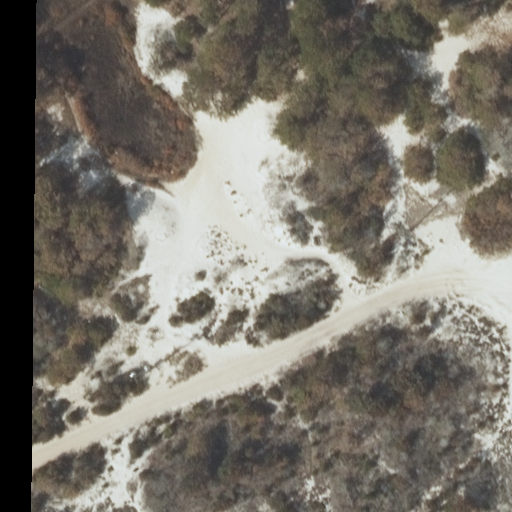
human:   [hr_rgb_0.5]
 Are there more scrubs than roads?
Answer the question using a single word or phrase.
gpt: no

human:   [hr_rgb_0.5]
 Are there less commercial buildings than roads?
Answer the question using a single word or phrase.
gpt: yes

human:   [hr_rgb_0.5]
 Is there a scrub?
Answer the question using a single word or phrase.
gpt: yes

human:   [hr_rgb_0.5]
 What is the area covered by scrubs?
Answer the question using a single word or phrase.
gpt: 10576m2

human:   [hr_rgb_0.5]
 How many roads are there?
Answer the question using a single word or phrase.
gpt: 1

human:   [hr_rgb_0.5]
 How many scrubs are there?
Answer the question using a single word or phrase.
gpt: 1

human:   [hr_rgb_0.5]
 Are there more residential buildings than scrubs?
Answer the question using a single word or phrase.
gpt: no

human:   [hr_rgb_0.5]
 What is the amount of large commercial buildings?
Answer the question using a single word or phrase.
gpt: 0

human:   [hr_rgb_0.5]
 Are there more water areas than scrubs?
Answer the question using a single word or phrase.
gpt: no

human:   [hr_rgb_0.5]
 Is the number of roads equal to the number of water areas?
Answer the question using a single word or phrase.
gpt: no

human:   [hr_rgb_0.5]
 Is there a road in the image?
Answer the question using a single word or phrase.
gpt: yes

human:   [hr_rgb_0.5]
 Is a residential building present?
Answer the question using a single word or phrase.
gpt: no

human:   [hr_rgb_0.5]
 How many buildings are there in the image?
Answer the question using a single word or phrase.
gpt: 0

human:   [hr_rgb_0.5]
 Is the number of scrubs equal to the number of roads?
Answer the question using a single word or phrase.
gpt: yes

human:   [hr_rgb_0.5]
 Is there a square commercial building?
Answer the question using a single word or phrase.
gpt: no

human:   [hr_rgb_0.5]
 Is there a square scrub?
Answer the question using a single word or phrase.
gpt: no

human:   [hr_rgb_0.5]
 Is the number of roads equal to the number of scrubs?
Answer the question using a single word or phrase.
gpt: yes

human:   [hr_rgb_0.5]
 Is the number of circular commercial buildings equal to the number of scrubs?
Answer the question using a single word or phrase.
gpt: no

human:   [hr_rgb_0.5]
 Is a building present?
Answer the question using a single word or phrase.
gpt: no

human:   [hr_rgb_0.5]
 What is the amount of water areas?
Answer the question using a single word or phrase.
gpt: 0

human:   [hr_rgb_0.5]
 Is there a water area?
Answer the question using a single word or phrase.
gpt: no

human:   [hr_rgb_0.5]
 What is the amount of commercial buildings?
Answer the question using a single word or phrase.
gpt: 0

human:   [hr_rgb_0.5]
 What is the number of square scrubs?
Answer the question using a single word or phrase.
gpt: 0

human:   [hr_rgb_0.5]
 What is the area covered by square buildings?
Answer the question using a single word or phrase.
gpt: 0m2

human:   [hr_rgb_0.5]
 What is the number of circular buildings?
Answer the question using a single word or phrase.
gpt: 0

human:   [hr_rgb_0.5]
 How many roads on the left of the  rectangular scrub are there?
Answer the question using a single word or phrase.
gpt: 0

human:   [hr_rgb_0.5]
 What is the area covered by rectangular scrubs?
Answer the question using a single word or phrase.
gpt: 10576m2

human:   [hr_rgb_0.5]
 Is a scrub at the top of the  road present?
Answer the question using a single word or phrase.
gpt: yes

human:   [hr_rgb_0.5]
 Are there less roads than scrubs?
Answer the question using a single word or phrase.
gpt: no

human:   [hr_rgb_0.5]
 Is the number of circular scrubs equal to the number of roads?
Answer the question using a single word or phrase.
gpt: no

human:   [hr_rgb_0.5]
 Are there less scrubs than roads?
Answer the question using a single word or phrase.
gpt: no

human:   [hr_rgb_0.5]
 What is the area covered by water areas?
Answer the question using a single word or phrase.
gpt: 0m2

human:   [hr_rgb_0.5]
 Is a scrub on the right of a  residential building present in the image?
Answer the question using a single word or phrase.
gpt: no

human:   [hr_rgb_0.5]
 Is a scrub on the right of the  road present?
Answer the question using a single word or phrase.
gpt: no

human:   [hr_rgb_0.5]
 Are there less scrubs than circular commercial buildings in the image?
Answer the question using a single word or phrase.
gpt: no

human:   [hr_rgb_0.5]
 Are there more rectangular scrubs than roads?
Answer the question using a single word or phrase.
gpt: no

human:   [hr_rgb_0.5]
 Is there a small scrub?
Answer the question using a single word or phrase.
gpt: no

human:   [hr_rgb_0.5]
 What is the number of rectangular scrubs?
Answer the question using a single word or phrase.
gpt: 1

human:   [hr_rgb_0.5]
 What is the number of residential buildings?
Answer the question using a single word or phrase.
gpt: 0

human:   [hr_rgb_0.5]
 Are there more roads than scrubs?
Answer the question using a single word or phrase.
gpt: no

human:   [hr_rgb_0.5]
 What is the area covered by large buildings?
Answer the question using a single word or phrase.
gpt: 0m2

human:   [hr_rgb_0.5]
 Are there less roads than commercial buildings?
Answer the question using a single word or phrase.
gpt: no

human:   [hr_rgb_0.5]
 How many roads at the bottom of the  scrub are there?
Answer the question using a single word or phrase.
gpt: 1

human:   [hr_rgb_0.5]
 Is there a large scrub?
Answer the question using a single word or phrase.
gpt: yes

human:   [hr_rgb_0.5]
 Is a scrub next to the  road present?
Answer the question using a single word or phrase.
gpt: yes

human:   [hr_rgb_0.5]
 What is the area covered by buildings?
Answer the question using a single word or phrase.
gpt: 0m2

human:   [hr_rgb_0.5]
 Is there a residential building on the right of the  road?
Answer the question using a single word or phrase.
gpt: no

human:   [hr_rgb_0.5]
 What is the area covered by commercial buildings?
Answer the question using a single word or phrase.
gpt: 0m2

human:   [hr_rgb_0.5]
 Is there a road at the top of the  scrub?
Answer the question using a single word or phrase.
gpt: no

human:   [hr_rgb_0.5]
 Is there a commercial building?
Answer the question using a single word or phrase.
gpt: no

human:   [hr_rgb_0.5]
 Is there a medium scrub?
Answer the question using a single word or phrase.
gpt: no

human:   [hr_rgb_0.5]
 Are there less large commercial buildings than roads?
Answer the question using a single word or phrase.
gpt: yes

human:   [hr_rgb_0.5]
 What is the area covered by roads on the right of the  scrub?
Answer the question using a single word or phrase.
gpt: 0m2

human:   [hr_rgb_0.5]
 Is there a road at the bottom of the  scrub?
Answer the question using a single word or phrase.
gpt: yes

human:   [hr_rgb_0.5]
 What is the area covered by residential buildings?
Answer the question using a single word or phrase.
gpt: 0m2

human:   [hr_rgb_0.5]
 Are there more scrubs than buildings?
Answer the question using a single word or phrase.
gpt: yes

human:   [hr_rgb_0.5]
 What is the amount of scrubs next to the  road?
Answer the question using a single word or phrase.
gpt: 1

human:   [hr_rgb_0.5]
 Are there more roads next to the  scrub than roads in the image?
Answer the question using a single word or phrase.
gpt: no

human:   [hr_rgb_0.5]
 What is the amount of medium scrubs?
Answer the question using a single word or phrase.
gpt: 0

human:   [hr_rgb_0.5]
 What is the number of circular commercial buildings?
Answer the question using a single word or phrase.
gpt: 0

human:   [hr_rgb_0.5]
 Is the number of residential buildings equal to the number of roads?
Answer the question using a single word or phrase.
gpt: no

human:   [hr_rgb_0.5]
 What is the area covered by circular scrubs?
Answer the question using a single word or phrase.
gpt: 0m2

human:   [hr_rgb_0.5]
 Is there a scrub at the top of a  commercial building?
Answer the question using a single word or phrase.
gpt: no

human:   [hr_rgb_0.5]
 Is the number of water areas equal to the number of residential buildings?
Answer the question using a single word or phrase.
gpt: yes